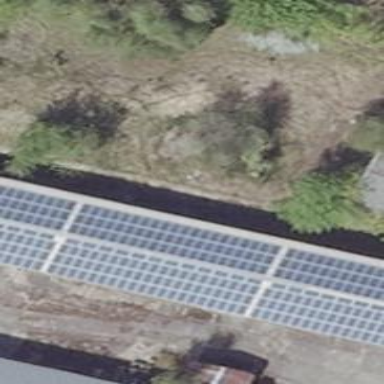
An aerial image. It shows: Building featuring small installation solar photovoltaic panel for electricity generation.